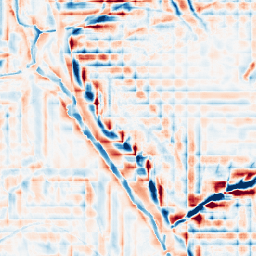
Category: wavelet
Decomposition family: wavelet_dwt
Decomposition parameters: wavelet: db2
level: 4
Upsampling method: quintic
Upsampling parameters: scale: 2
Upsampling scale: 2